Question: I am commiting changes to my repo but the VCS window is just hanging and not doing anything.

I found this link:
<URL>
No solutions yet?
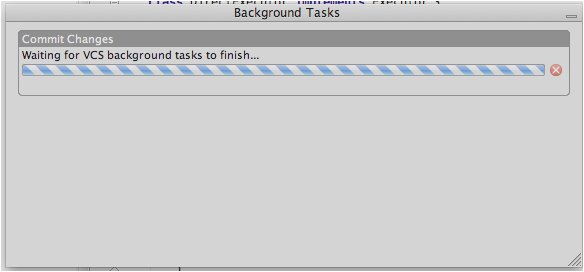
Answer: Invalidate the caches and restart IDEA.